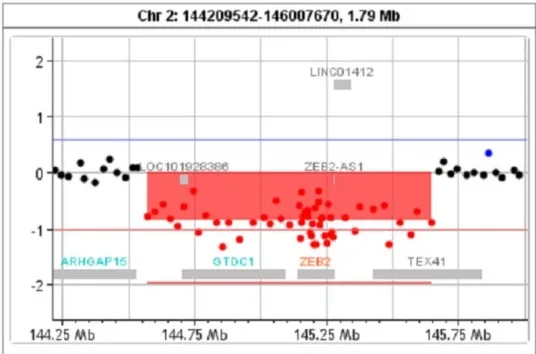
Patient 2 exome analysis. C; The ZEB2 pathogenic deletion (1.08 Mb), as confirmed by a CGH assay (arr[GRCh37] 2q22.3(144569168_145648045)x1), which includes the 0.573 Mb deletion detected via WGS. The CGH array extended the deleted region to include a partial deletion of the downstream TEX41 gene, which is a non-protein coding gene of unknown function.
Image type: pathology (immunostaining)